Question: I want to set the Recovery Options on a Windows Service I'm installing on a Windows Server 2003. I know this is possible to do manually, but I want to set the Recovery configuration when I install the service.
I use SC script to do this:
'''
SC create MyService displayname= "MyService" binpath= "C:\Program Files\MyService\MyService.exe" start= auto
SC failure MyService reset= 86400 actions= restart/1000/restart/1000/run/1000
SC failure MyService command= "C:\Program Files\Myservice\MyService.exe"
'''
The problem is when the first whitespace is hit, it cuts off the path and takes the rest of the path as input parameters:

So... in the properties dialog for the service I select
As you can see I have put "" around the path in the command. How do I get to make whitespaces in the path?
I know I can just make a path with no whitespaces, but that's not the point :-)
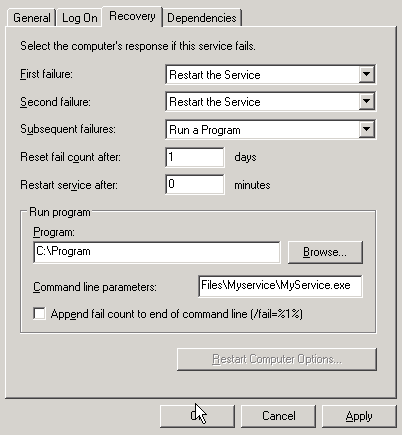
Answer: This syntax seems to work:
'''
sc failure MyService command= ""c:\program files\myservice\myservice.exe""
'''